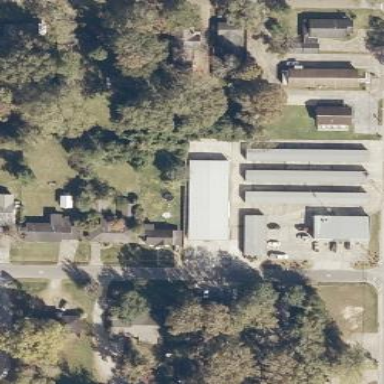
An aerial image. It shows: Area used for garages with storage rental services available.